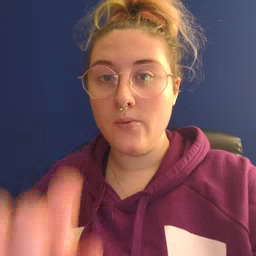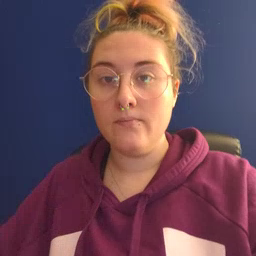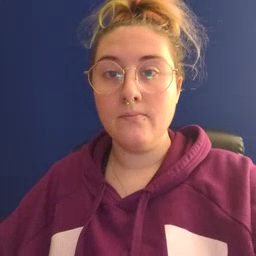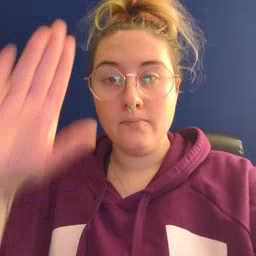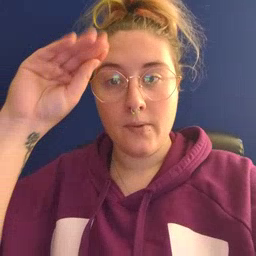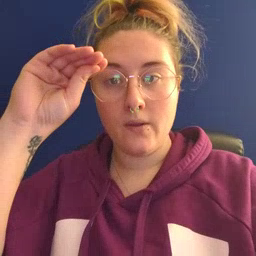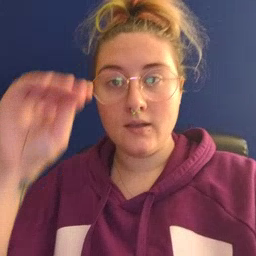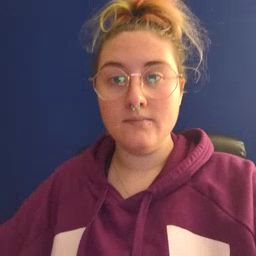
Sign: boy